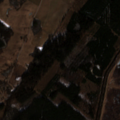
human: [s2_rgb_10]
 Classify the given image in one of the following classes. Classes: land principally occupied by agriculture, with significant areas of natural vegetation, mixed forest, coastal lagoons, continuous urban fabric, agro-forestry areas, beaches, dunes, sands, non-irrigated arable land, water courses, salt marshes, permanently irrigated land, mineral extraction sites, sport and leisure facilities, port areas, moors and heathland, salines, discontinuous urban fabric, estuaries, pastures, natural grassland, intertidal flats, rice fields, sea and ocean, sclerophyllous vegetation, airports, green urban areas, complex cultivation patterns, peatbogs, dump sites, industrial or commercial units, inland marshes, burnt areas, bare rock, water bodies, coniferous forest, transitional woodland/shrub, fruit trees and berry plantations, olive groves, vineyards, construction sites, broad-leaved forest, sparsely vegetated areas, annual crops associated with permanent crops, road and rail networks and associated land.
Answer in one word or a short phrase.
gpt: non-irrigated arable land, pastures, mixed forest, transitional woodland/shrub, water bodies